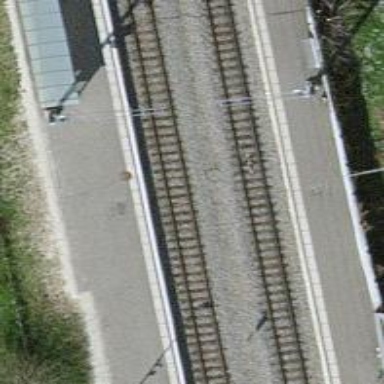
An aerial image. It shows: Stop for light rail public transport at railway station.